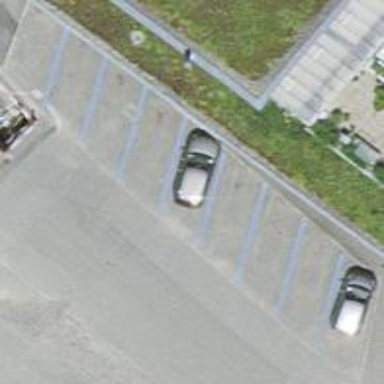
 paved with asphalt. It is designated for roadside parking."